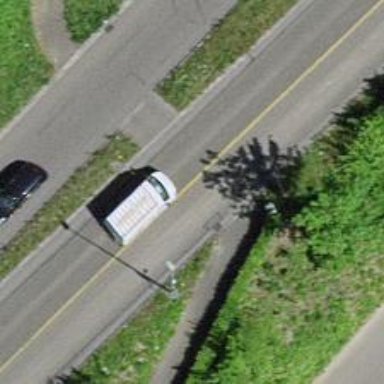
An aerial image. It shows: Service road leading to tunnel.